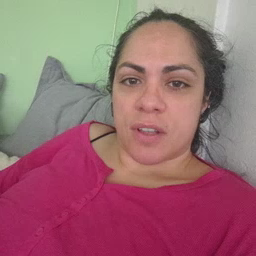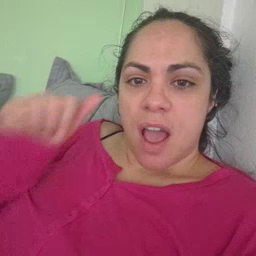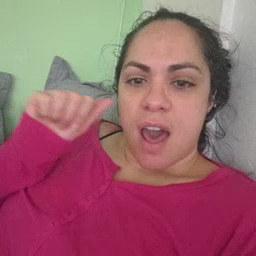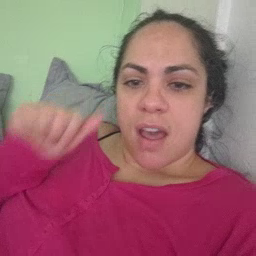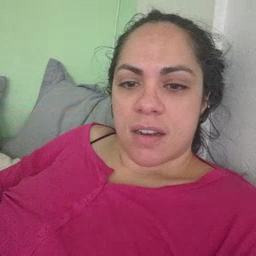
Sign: aunt